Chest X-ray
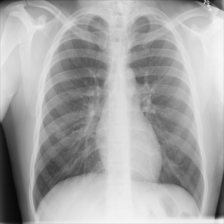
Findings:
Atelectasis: negative
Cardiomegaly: negative
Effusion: negative
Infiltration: negative
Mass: negative
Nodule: negative
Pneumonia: negative
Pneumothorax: negative
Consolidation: negative
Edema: negative
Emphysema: negative
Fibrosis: negative
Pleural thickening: negative
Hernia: negative